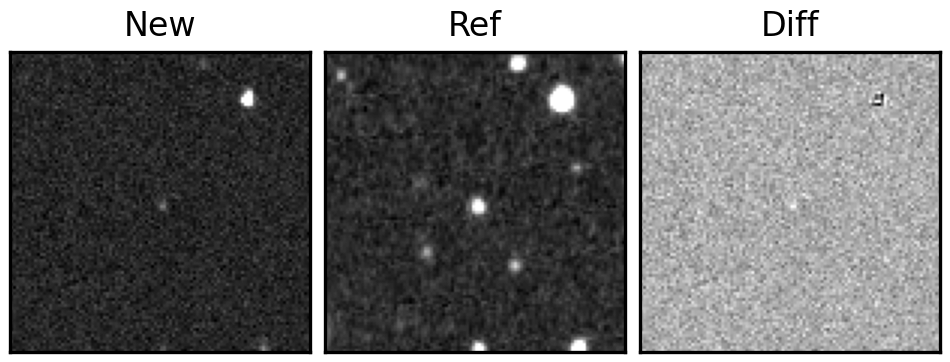
Label: real